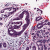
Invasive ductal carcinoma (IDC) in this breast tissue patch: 0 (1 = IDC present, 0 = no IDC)